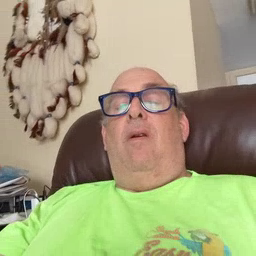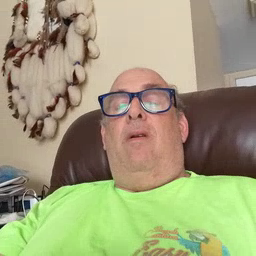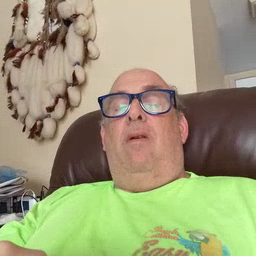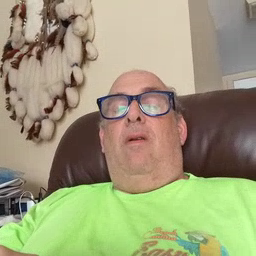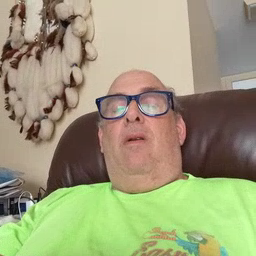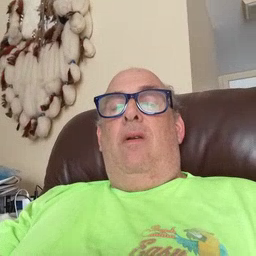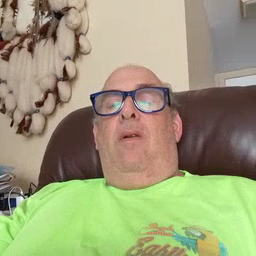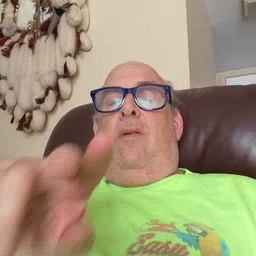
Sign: goose